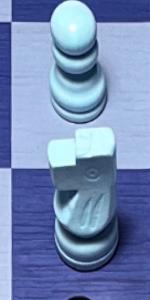
Label: Knight_White